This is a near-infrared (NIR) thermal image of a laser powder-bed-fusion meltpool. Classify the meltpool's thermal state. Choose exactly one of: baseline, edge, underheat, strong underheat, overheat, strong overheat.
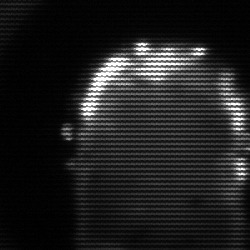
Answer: baseline